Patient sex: M
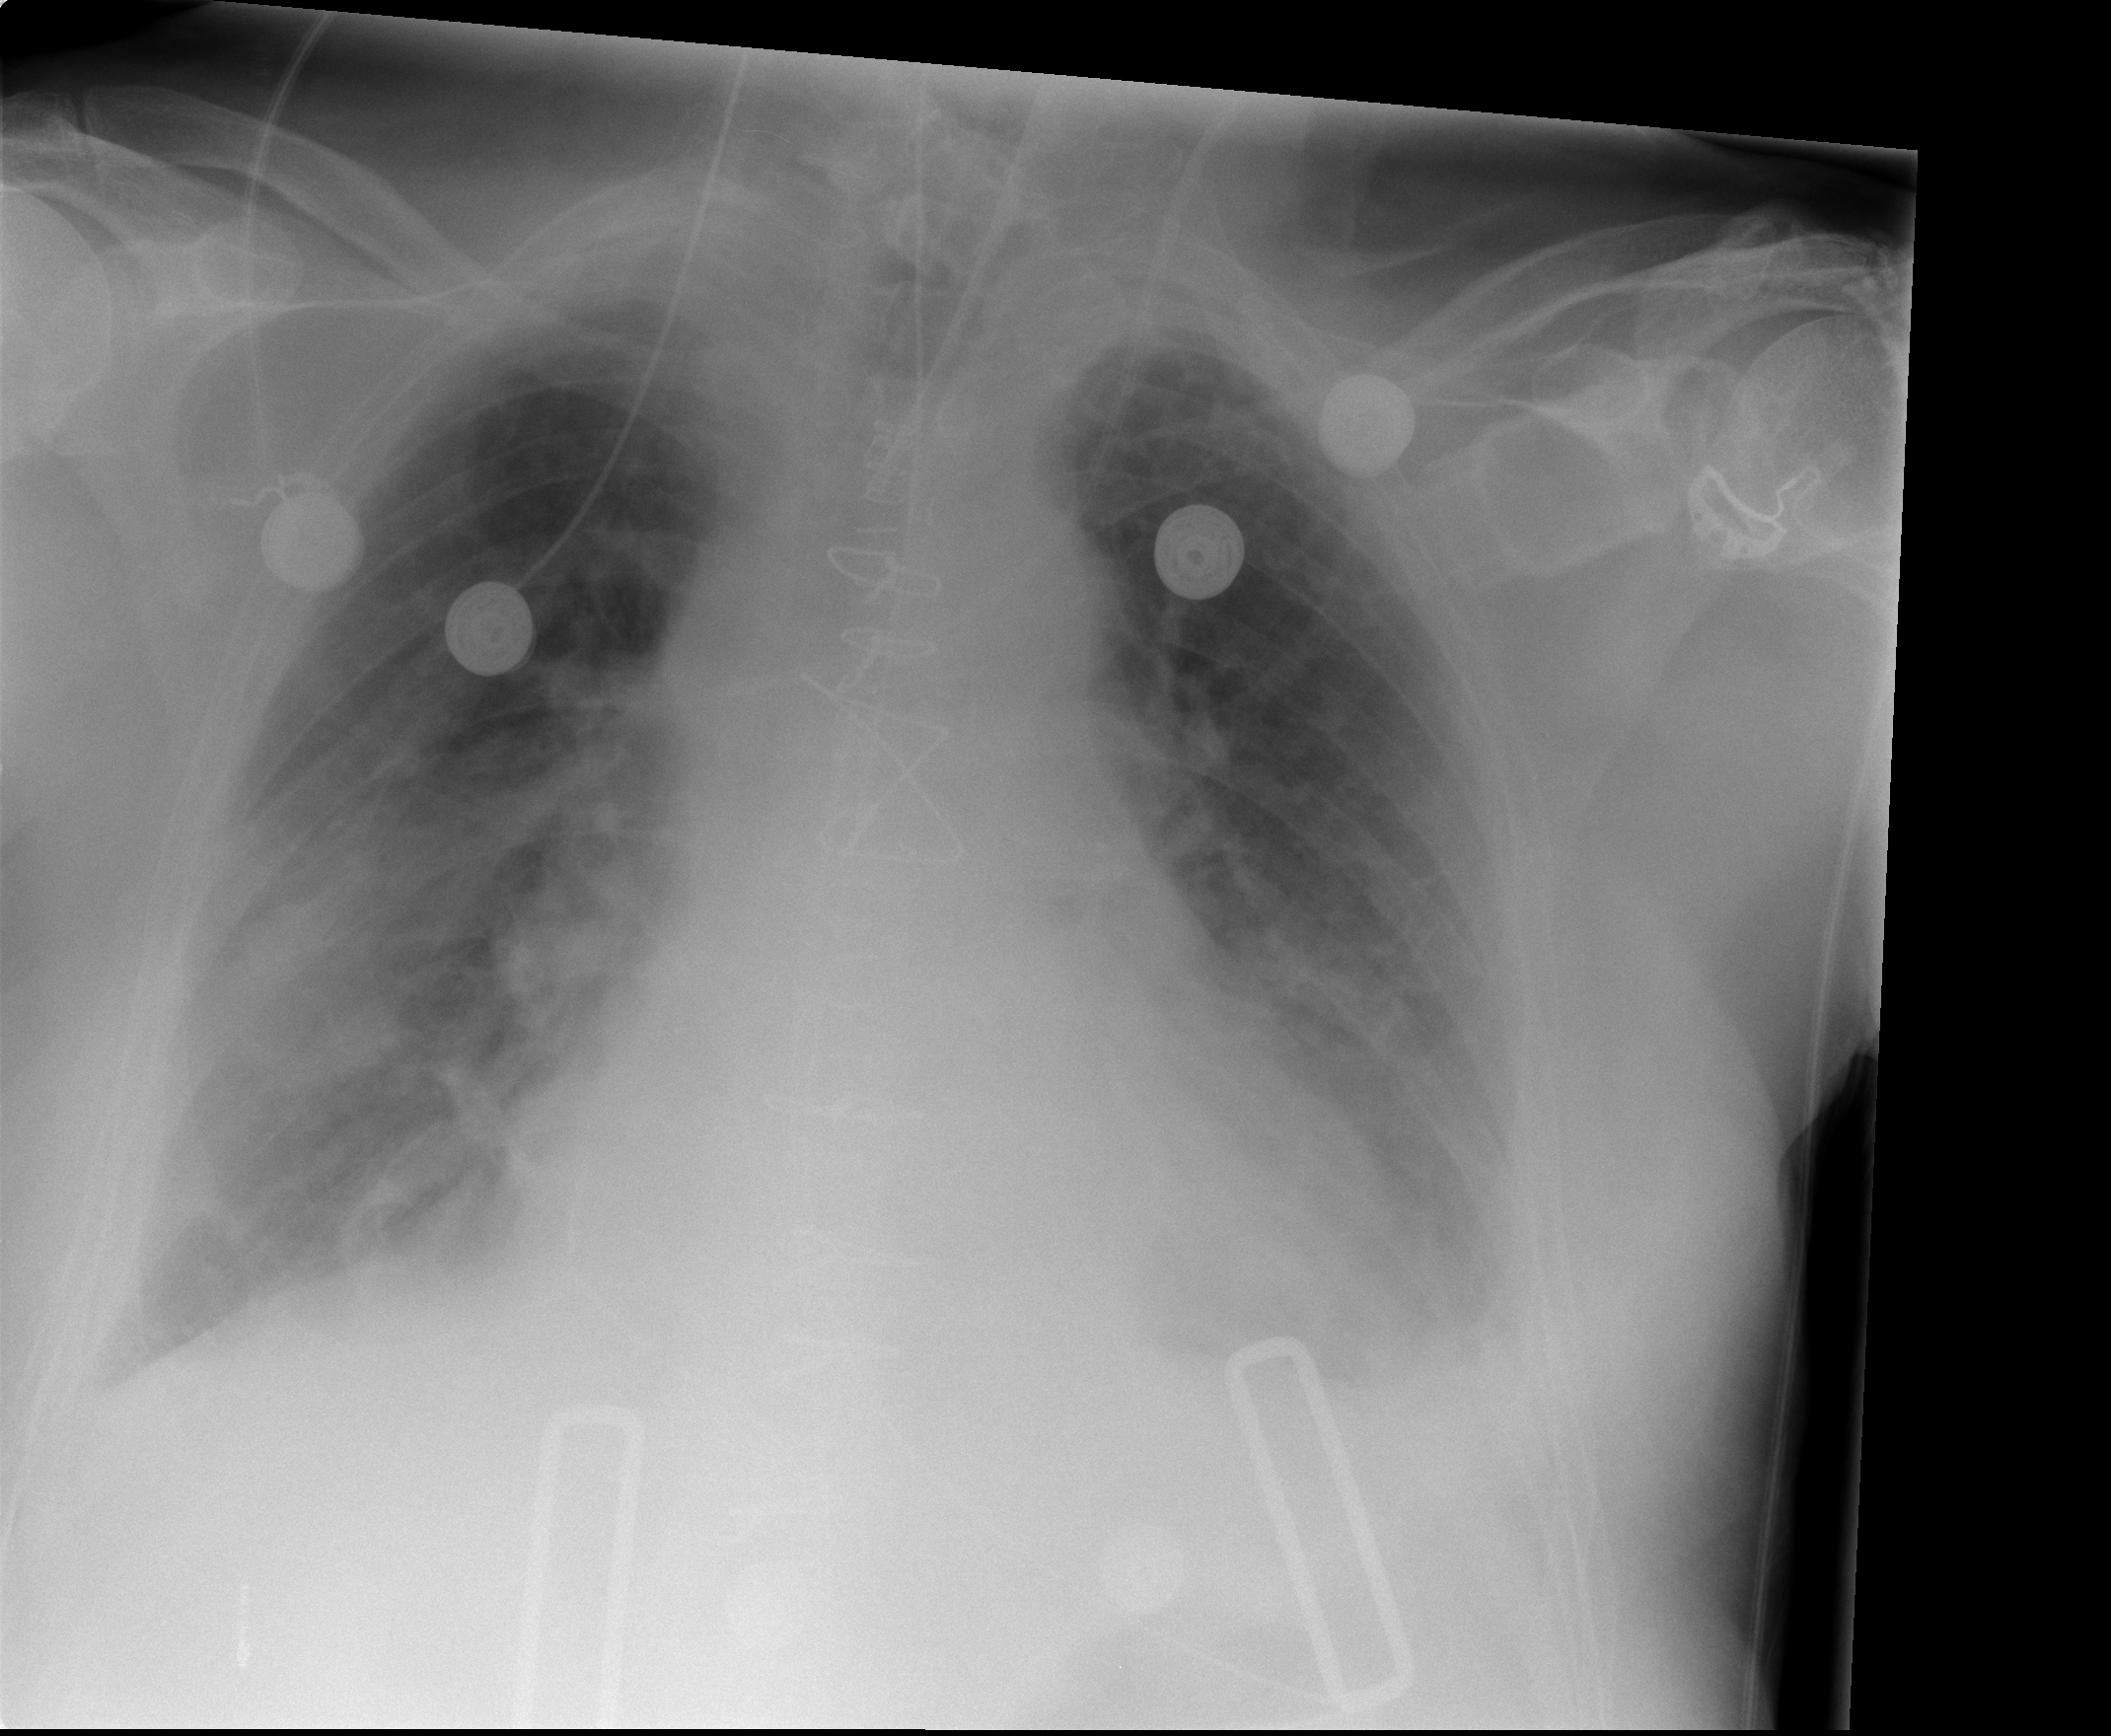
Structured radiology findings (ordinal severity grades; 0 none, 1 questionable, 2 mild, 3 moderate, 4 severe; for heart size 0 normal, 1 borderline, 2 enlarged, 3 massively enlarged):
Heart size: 2
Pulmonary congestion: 2
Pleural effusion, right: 1
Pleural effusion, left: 2
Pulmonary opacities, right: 1
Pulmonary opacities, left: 0
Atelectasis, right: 2
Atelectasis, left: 2